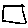
Label: square